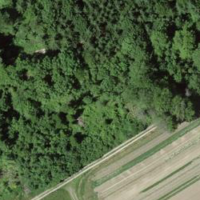
EUNIS habitat code: 24
Species observed at this site:
Plantago major